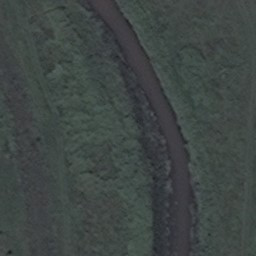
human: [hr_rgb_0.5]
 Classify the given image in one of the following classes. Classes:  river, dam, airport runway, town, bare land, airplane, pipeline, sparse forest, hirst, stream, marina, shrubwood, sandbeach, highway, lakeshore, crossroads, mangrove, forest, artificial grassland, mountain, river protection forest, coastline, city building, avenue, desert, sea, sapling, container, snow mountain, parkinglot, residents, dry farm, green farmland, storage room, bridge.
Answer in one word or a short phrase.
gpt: river